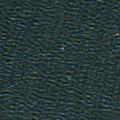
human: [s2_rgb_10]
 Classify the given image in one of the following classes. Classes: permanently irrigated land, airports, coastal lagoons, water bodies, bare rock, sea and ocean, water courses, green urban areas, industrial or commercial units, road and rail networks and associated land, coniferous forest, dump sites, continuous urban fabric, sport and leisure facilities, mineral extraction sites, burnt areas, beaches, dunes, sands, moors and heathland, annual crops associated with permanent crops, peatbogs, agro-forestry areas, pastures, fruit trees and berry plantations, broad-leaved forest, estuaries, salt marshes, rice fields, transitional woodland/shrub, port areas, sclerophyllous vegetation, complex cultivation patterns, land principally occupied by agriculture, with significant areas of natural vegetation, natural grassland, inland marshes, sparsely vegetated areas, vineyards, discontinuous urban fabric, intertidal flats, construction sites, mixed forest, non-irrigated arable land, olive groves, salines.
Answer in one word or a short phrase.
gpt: sea and ocean